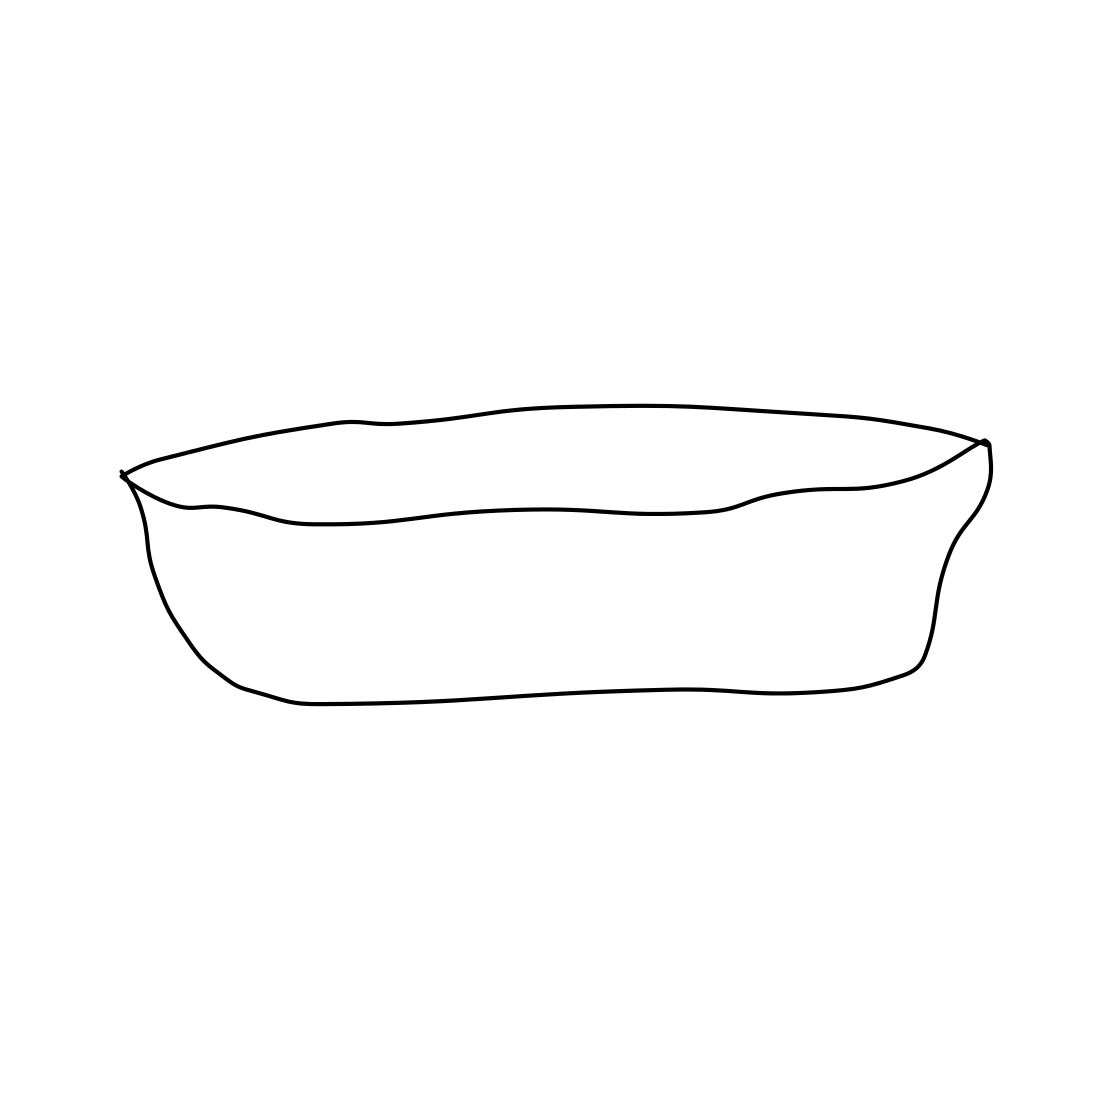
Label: bowl